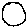
Label: circle